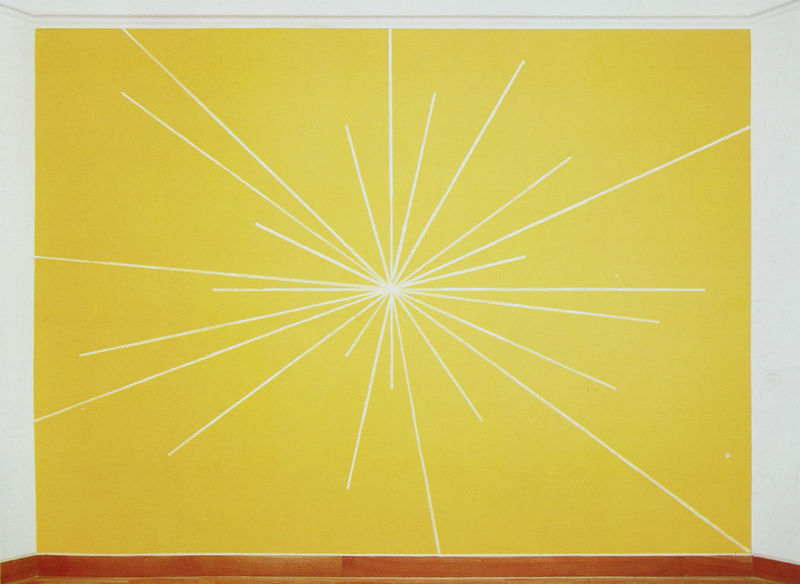
Titel: Lines from the Center of the Wall to Points on a Grid (Wall Painting)
Künstler: Sol Lewitt
Standort: San Francisco (California)
Institution: Daniel Weinberg Gallery
Schlagwörter: gelb, fenster, orange, raum, weiss, rot, rahmen, sonne, perspektive, linien, stern, strahlen, zentrum, lewitt, sol lewitt